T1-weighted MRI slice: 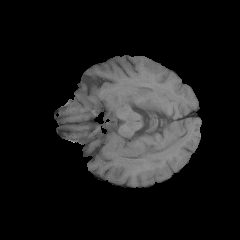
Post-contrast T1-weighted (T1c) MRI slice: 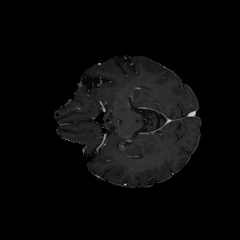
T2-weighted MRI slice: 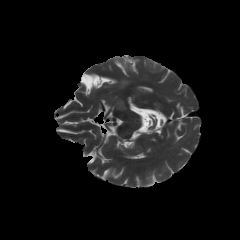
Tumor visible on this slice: yes